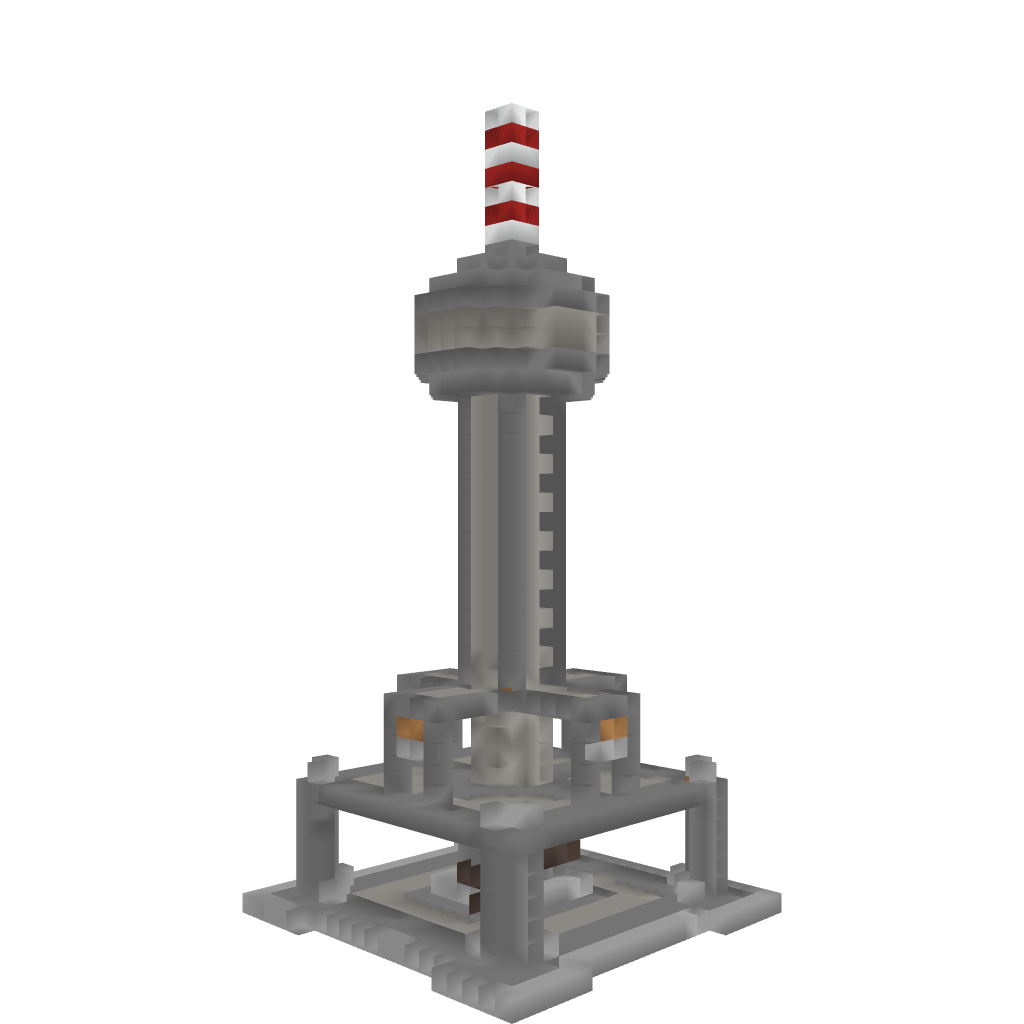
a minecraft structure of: Tower